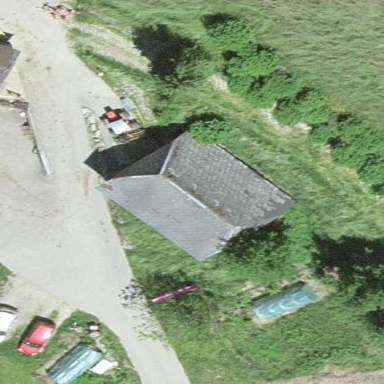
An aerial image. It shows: Rural barn.